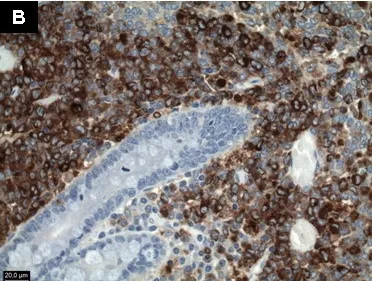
Immunohistochemical stain for MPO showing staining of the tumour cells (myeloperoxidase x 400).
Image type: pathology (immunostaining)